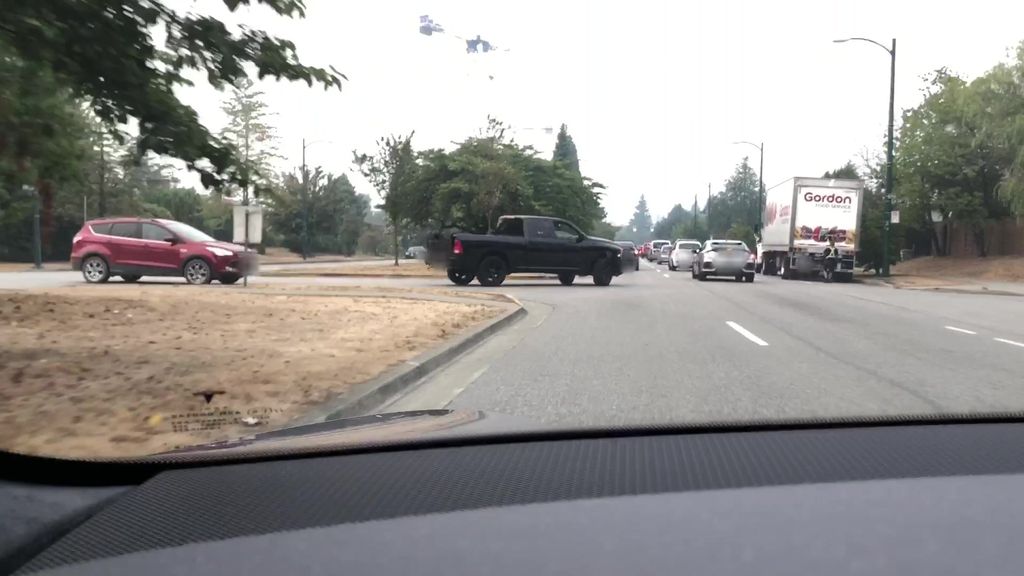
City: vancouver